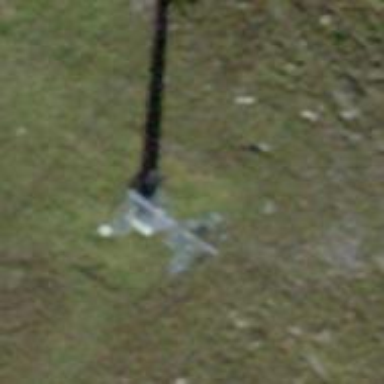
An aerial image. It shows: Pylon used for aerialway.